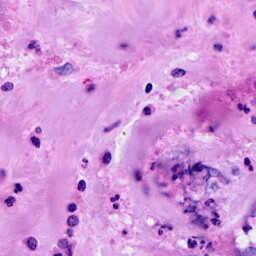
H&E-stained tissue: Breast